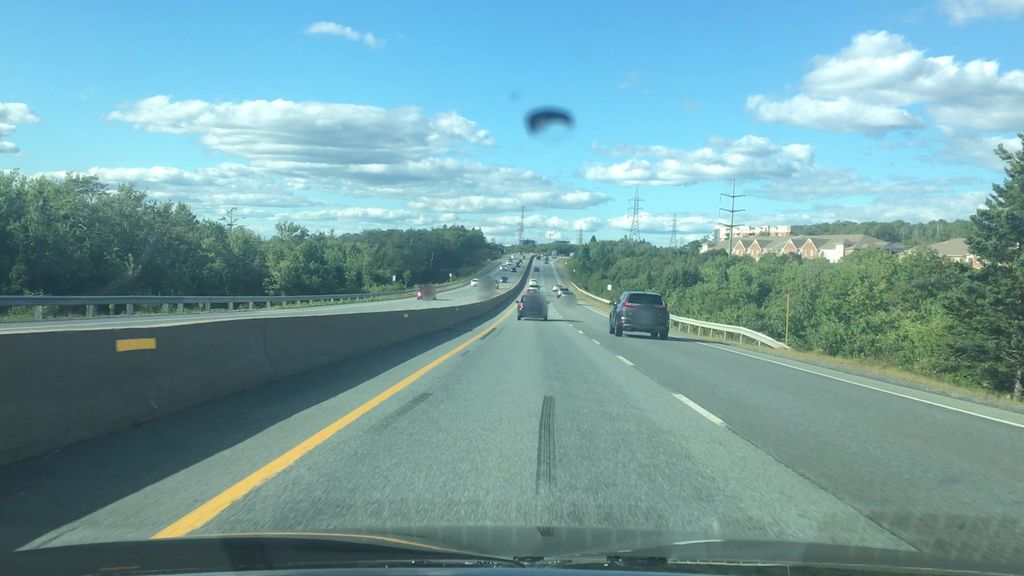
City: halifax